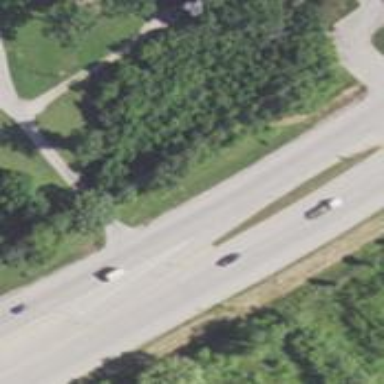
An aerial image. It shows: Primary link highway.